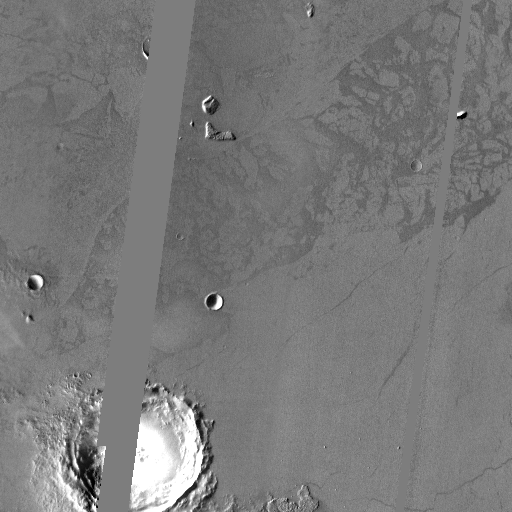
Crater classes present: Background, Other, Layered, Buried